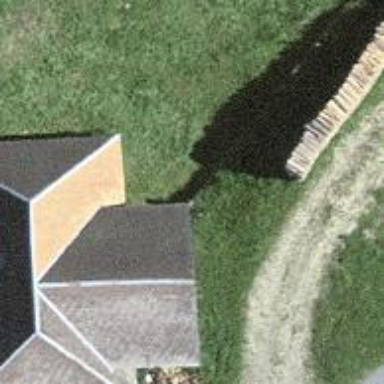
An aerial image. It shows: Barn.